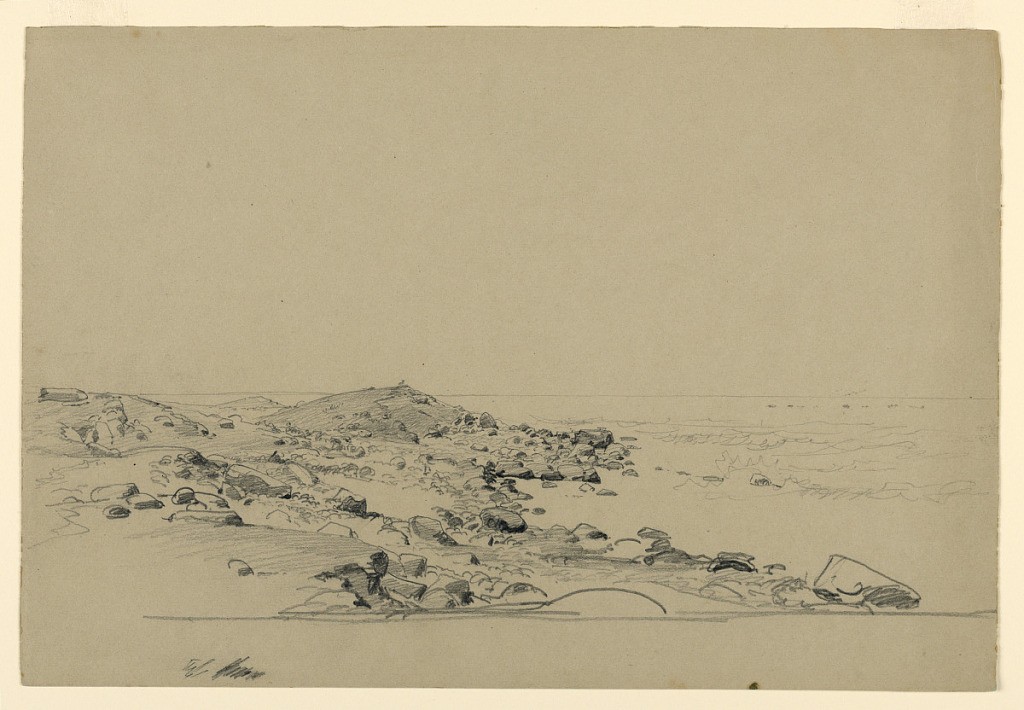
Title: Study of seashore, Rhode Island
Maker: William Trost Richards, American, 1833–1905
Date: ca. 1877
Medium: Graphite, charcoal on paper
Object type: Drawing
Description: Sketch of a rocky coastline.